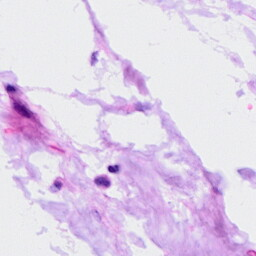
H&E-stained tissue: Ovarian